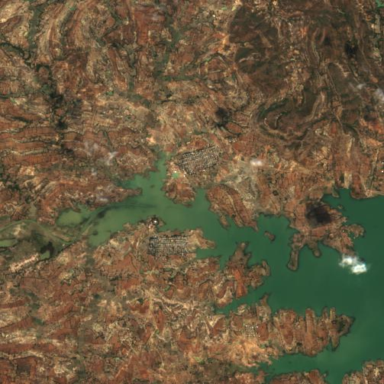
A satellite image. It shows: Reservoir of natural water.